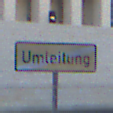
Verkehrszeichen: EndeDerUmleitungsankuendigung
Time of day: SunriseSunset
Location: Outdoor (Urban)
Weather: Clear
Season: NotSpecified
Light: Natural